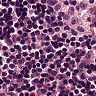
Metastatic tissue present: no